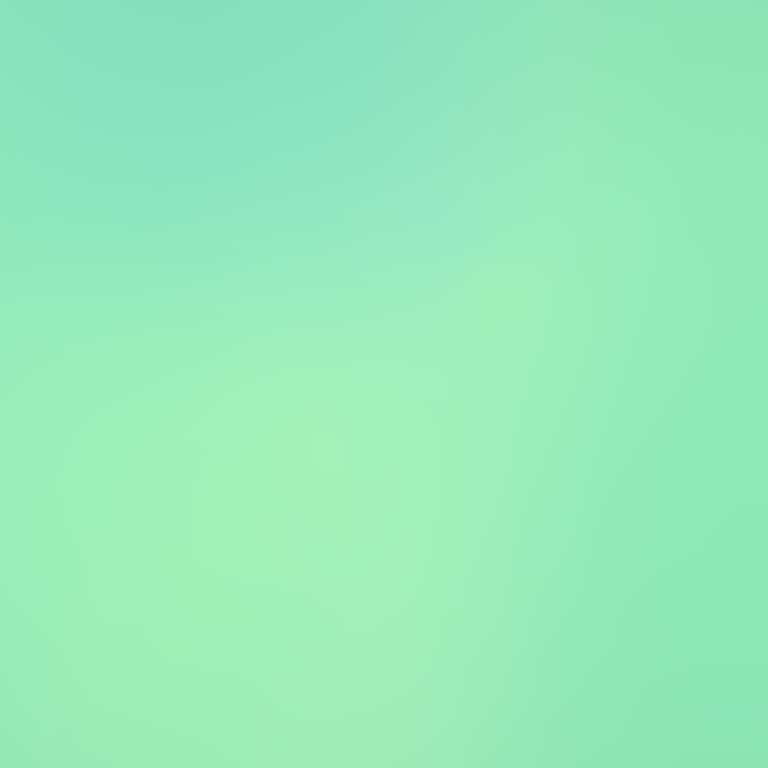
Abstract light effect, smooth gradient from soft teal to light mint, calm atmosphere, diffuse glow, no room, no furniture, no objects.